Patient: sex M, age 57
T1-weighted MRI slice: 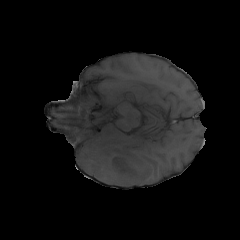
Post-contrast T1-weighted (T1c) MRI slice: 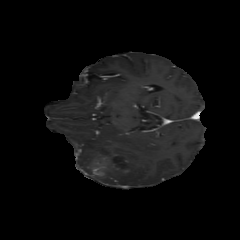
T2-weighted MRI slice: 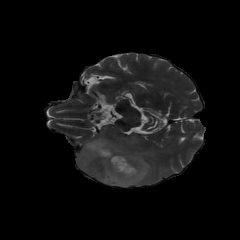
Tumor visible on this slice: yes
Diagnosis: Glioblastoma, IDH-wildtype
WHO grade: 4